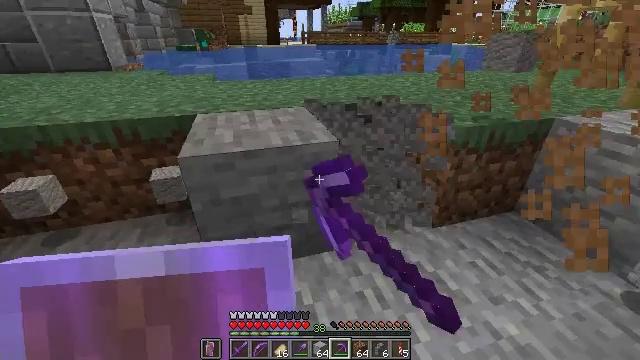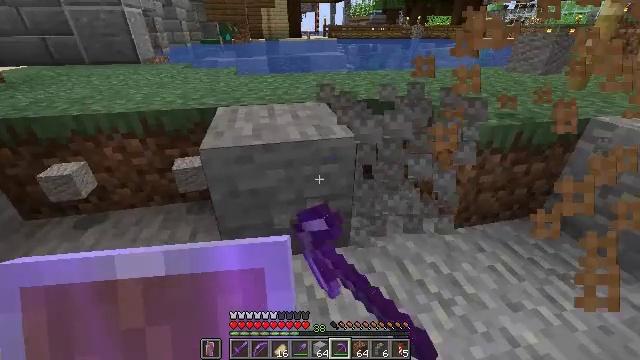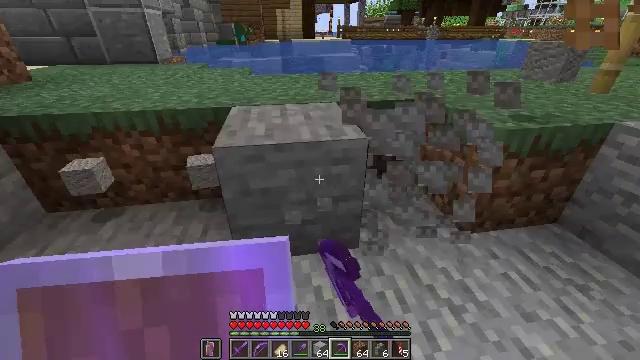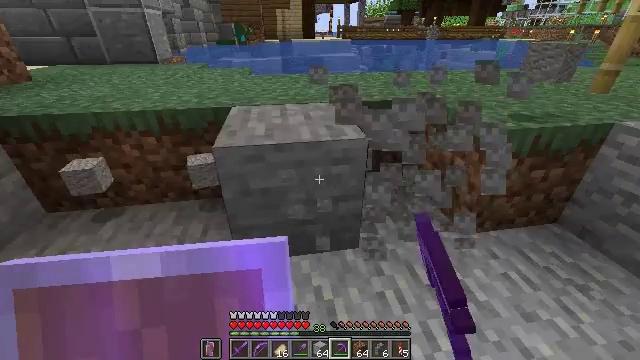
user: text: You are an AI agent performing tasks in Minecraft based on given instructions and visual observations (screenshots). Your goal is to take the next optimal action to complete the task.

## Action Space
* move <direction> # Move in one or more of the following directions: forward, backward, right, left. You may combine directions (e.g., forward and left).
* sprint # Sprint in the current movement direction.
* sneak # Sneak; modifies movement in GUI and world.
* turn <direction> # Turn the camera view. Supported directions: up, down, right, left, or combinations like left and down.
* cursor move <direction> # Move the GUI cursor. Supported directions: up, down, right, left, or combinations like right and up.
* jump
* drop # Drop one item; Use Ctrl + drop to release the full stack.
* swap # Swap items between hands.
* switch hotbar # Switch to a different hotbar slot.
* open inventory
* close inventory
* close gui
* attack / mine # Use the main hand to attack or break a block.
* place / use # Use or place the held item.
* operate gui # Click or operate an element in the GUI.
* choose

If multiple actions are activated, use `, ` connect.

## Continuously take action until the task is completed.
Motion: motion action
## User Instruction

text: Break the andesite to collect it.
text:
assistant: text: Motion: turn left and down, attack / mine
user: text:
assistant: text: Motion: turn left, attack / mine
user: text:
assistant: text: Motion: attack / mine
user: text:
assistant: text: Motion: attack / mine